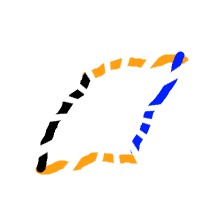
Shape: parallelogram